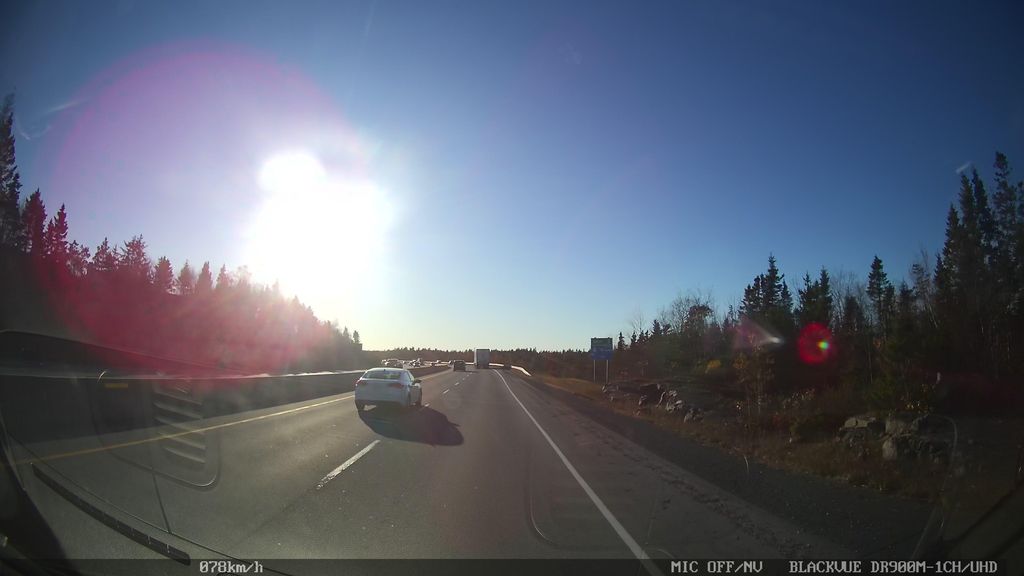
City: halifax